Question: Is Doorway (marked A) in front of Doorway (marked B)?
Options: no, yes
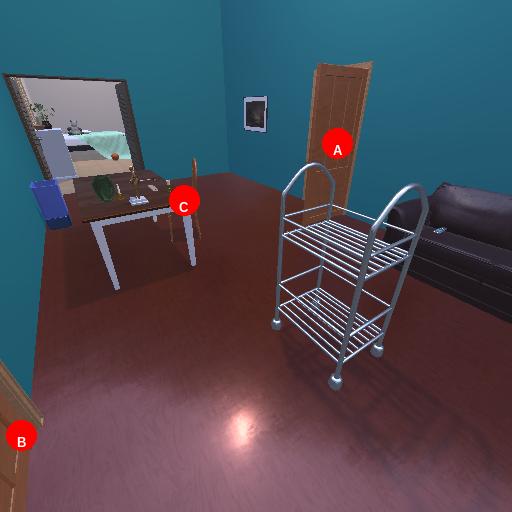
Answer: no